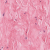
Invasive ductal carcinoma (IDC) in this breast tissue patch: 0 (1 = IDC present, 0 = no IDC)